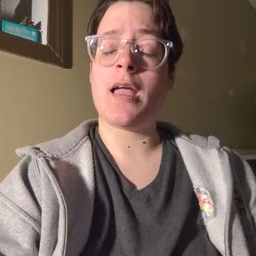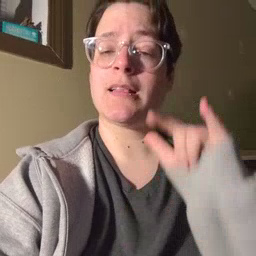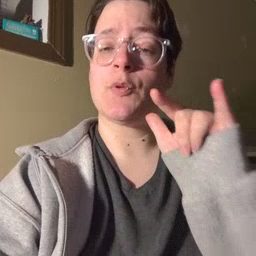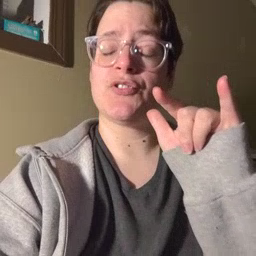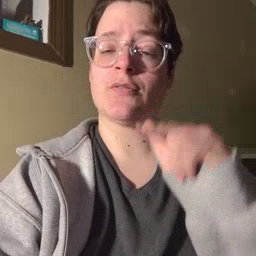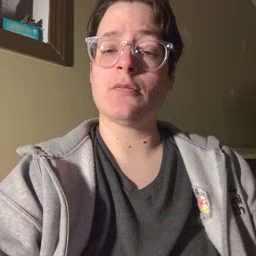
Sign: airplane